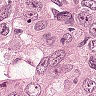
Metastatic tissue present: yes